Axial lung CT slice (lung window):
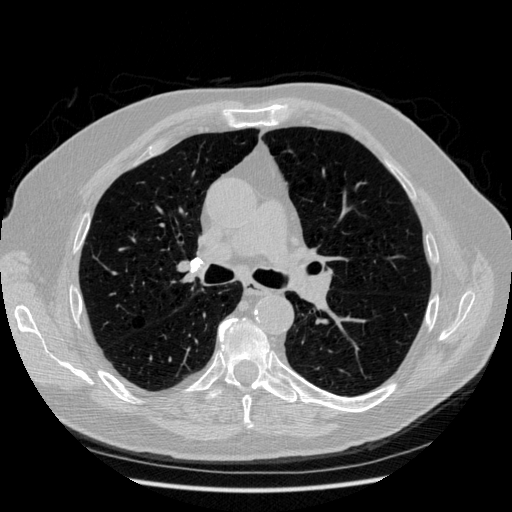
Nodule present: no